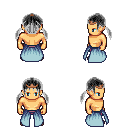
a pixel art fantasy rpg character, male body template, human, tanned skin, overskirt, magenta pants, gray twin-tailed hairstyle, bronze tiara, brown shoes, four views (front, back, left, right), 2x2 character sprite sheet, small pixel art, hard edges, no anti-aliasing